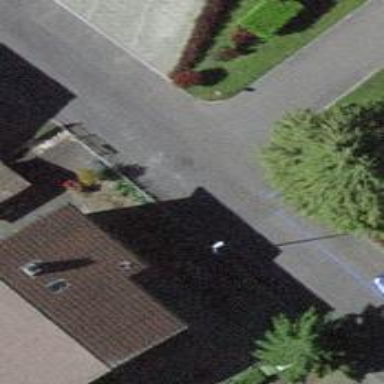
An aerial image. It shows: Asphalt road in residential area.